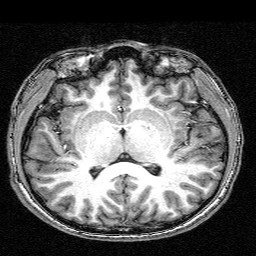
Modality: T1w
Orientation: coronal
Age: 26
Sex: male